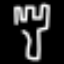
Label: fork